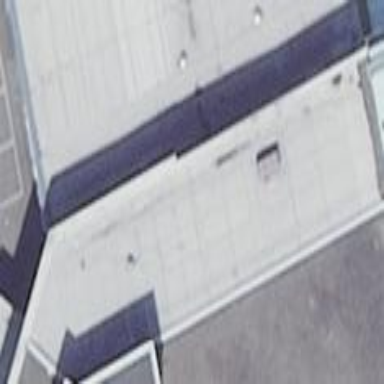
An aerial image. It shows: Part of building.